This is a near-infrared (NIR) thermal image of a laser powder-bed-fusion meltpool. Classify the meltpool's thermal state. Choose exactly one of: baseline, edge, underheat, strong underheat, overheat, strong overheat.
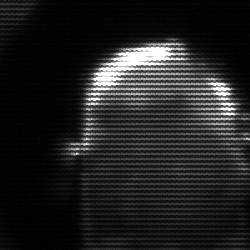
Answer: baseline